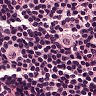
Metastatic tissue present: no